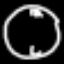
Label: clock